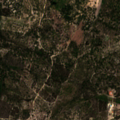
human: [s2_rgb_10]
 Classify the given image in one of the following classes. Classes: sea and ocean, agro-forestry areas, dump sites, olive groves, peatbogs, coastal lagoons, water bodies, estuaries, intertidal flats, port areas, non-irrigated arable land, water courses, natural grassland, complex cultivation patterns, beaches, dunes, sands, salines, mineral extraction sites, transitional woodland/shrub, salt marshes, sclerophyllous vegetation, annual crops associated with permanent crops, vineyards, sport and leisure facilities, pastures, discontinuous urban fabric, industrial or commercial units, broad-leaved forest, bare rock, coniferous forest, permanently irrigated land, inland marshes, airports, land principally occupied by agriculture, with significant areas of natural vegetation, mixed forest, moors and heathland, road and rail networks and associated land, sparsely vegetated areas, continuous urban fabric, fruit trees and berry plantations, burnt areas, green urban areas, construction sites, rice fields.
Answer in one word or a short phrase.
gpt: complex cultivation patterns, agro-forestry areas, mixed forest, transitional woodland/shrub